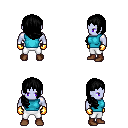
a pixel art fantasy rpg character, male body template, dark elf, purple skin, teal sleeveless shirt, white pants, black right-swept hairstyle, gold gloves, brown shoes, four views (front, back, left, right), 2x2 character sprite sheet, small pixel art, hard edges, no anti-aliasing